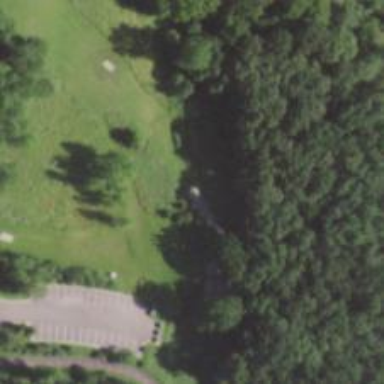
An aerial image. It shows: Fairway of the disc golf course.